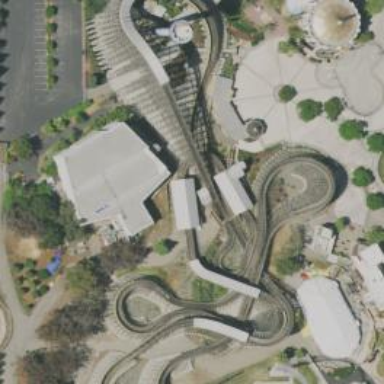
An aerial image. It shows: Thrilling roller coaster attraction.